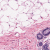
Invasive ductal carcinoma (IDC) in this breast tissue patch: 0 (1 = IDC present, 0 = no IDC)